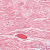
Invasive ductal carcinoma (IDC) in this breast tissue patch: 0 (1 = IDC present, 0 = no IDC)